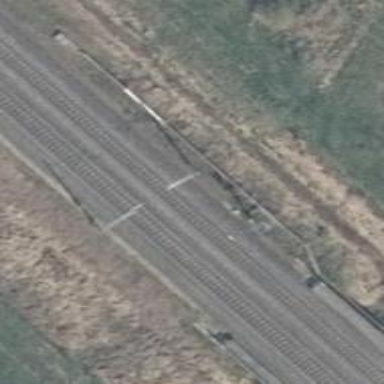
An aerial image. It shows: Railway signal.